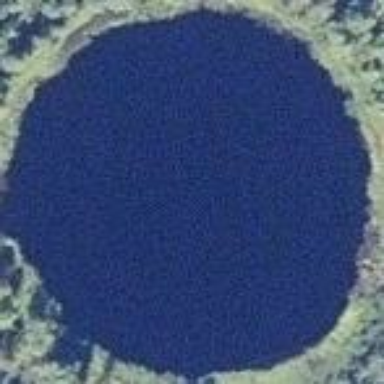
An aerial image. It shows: Beautiful lake surrounded by nature.